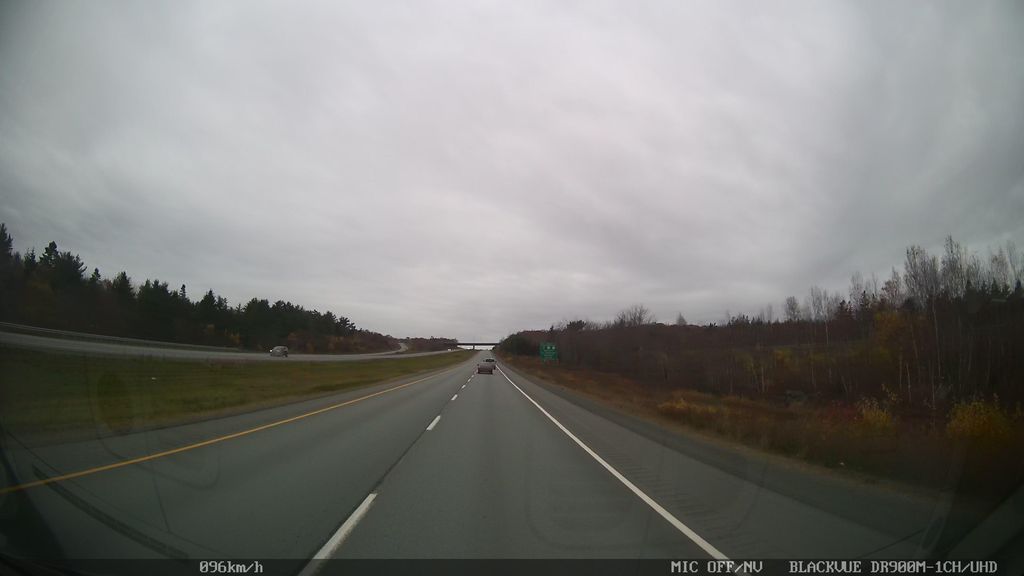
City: halifax